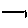
Label: line